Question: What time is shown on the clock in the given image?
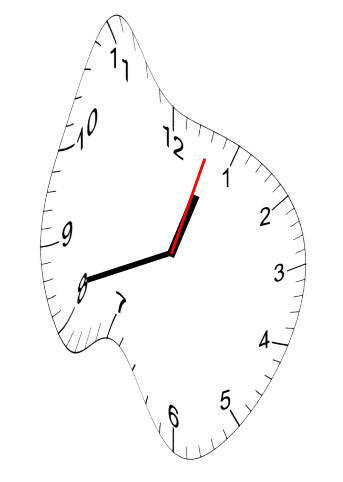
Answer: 12:42:03